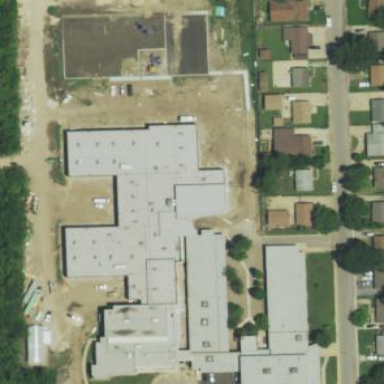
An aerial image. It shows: School.